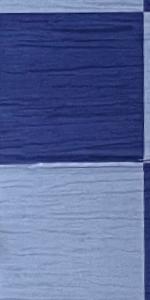
Label: Empty